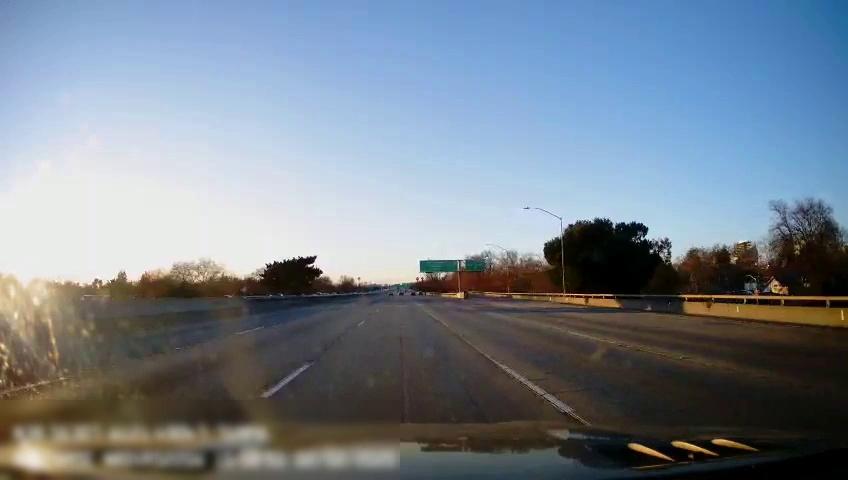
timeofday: Day
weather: Sunny
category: Drivable Space
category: Lanes | Current Lane
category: Lanes | Current Lane
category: Lanes | Alternate Lane
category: Traffic | Signs
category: Traffic | Signs